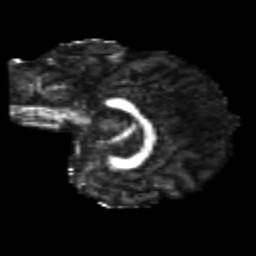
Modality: FA
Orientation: sagittal
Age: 24
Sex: female
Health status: healthy
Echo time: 0.074 s